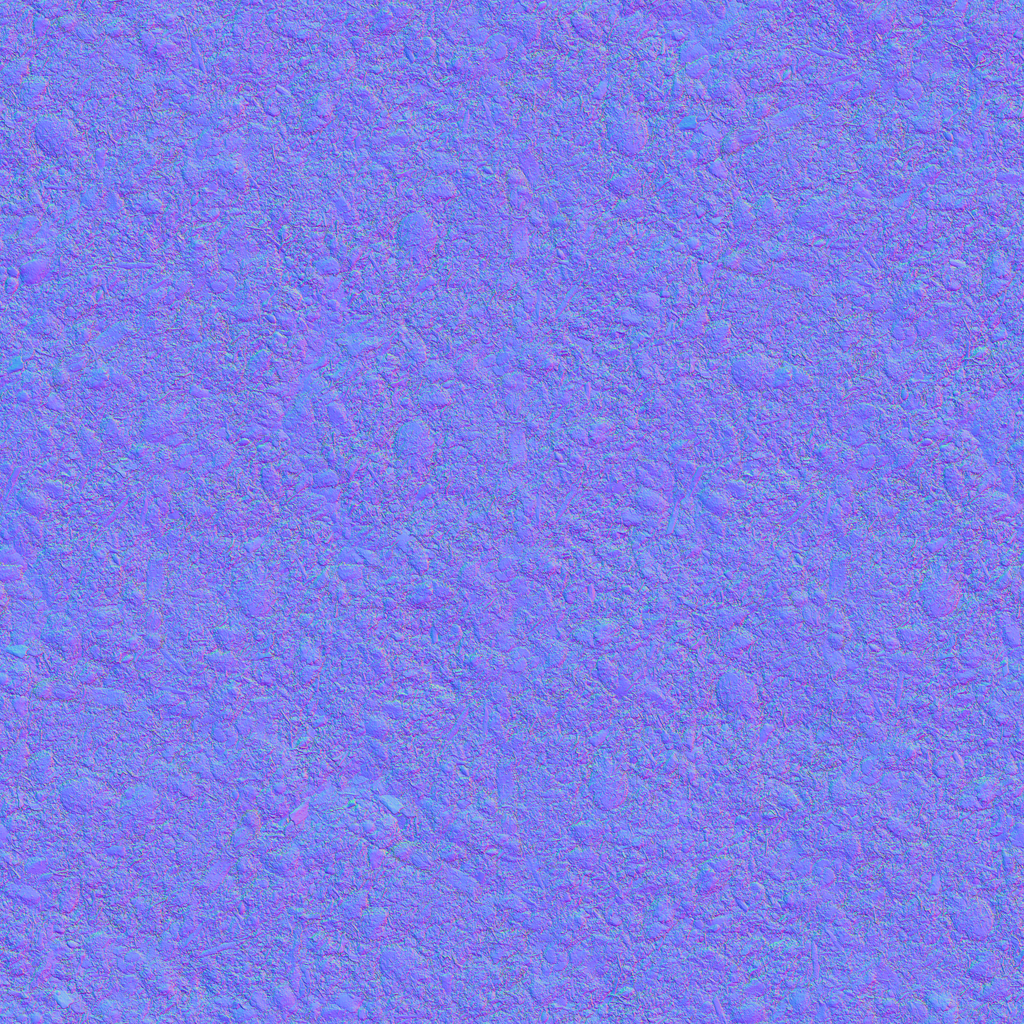
Texture map type: NormalGL